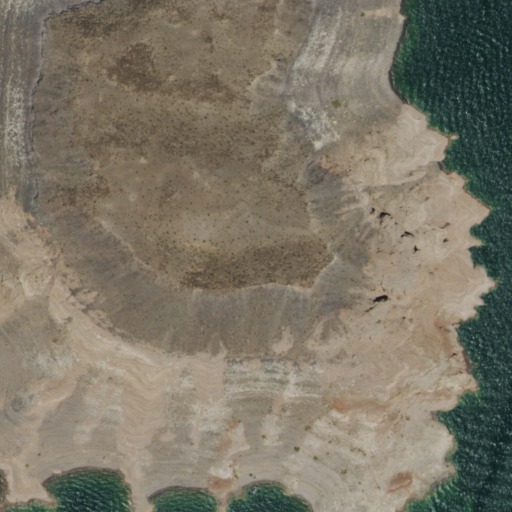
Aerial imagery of mountain in Nevada named Fortification Hill (historical) containing grassland, shrub, open water, barren land, and herbaceous wetlands